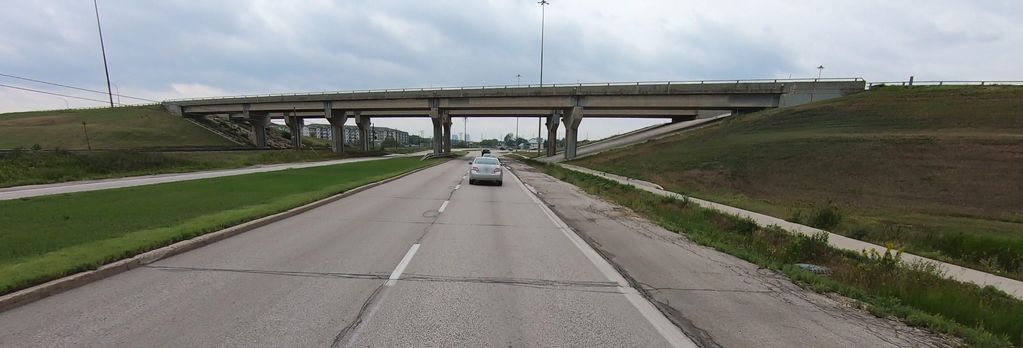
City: winnipeg